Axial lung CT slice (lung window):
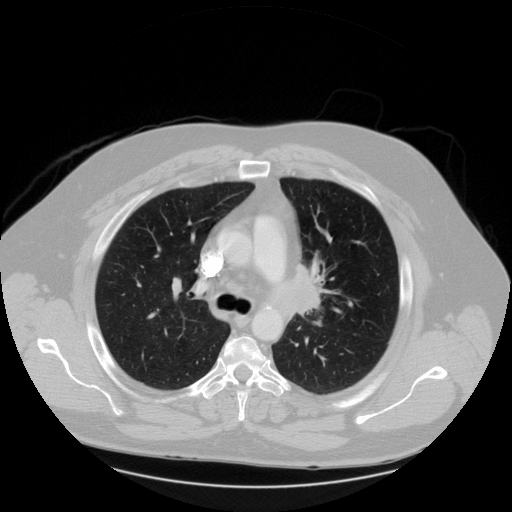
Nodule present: no